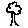
Label: tree